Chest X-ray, PA view. Patient: 37 years old, sex M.
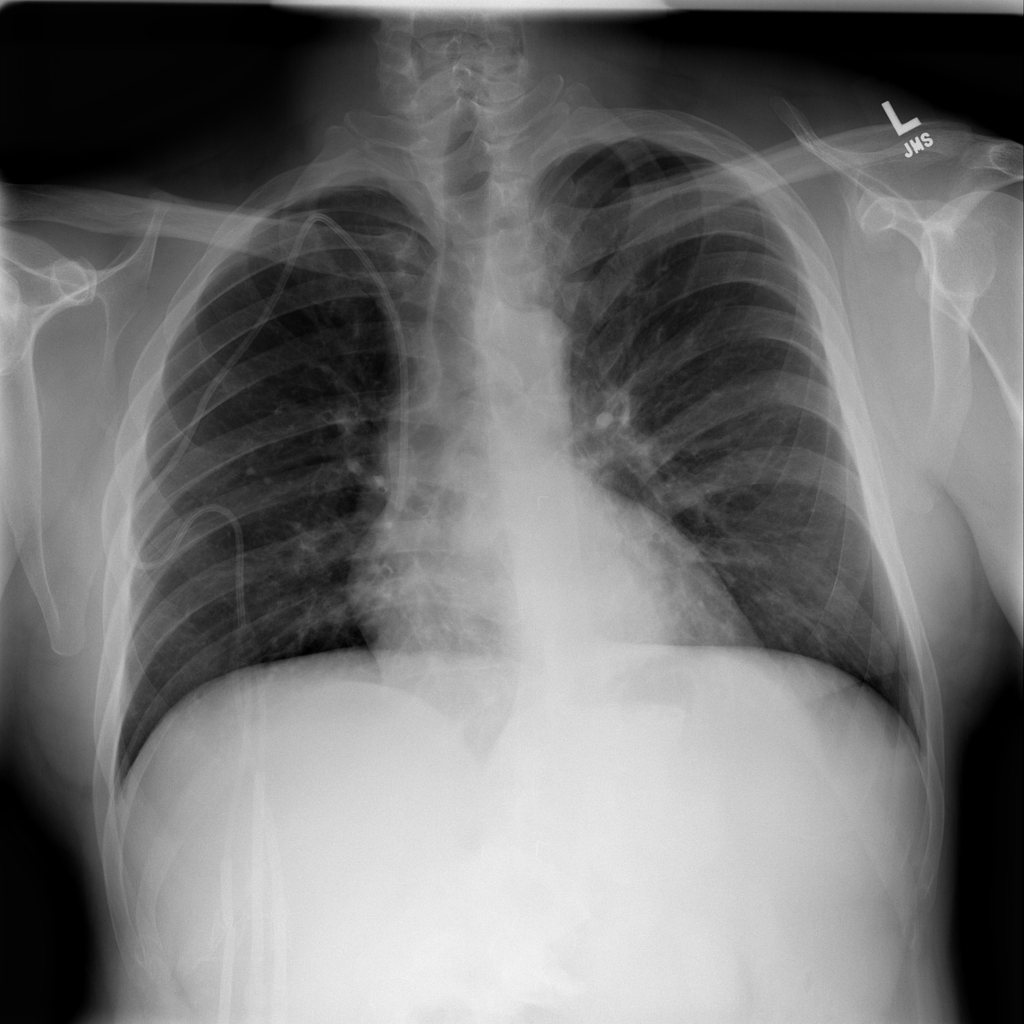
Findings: Pneumonia